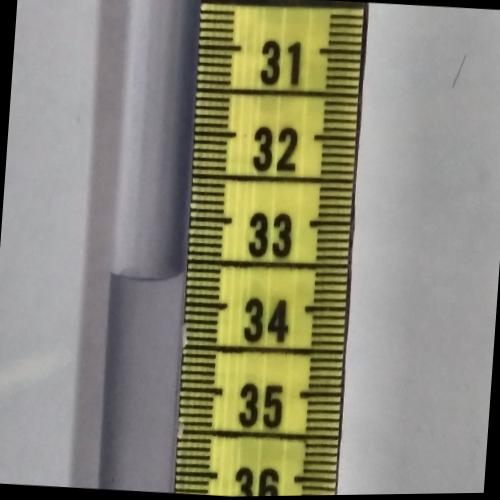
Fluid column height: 33.7 cm